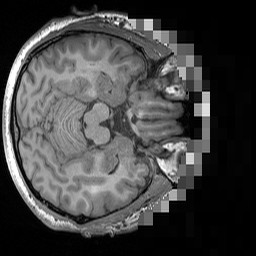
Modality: T1w
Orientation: axial
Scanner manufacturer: siemens
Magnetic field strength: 3 T
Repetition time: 1.5 s
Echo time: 0.00291 s